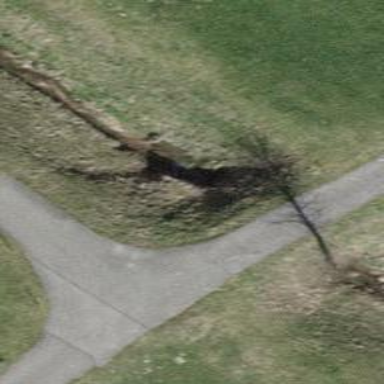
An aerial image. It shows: Culvert tunnel.